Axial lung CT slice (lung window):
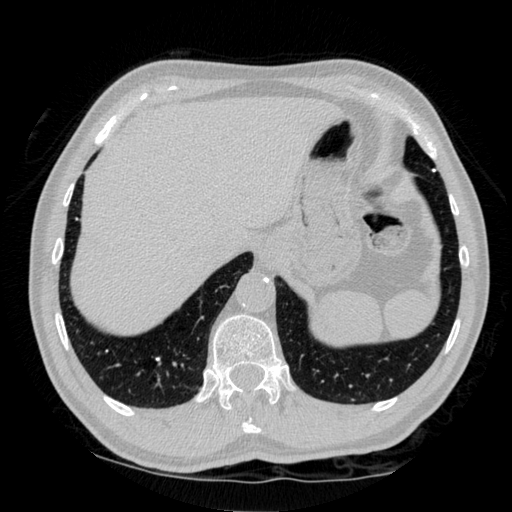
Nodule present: yes
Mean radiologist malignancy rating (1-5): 1